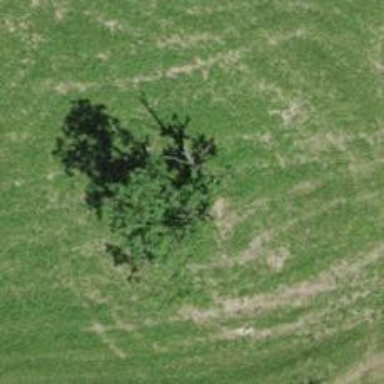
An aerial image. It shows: Beautiful tree in nature.